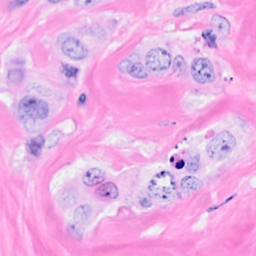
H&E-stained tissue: Breast